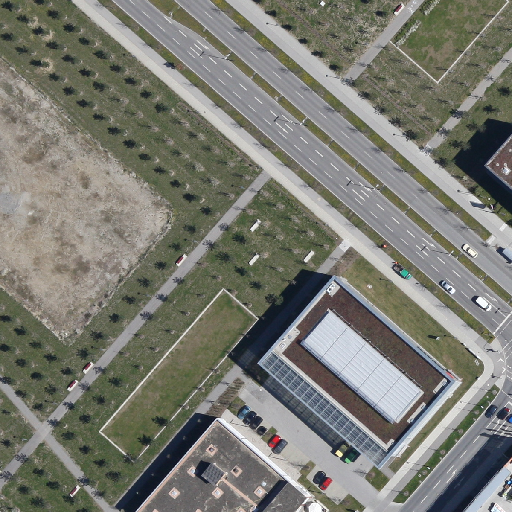
Referring expression: car